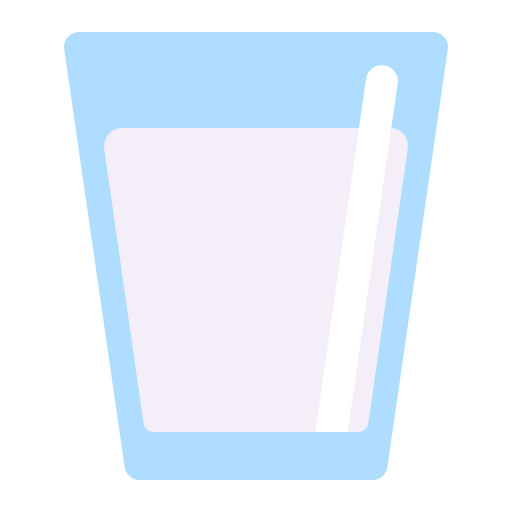
glass of milk flat